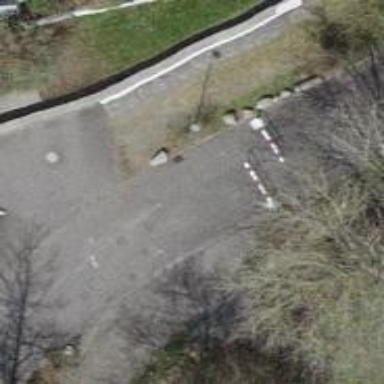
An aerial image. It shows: Openable double cycle barrier.